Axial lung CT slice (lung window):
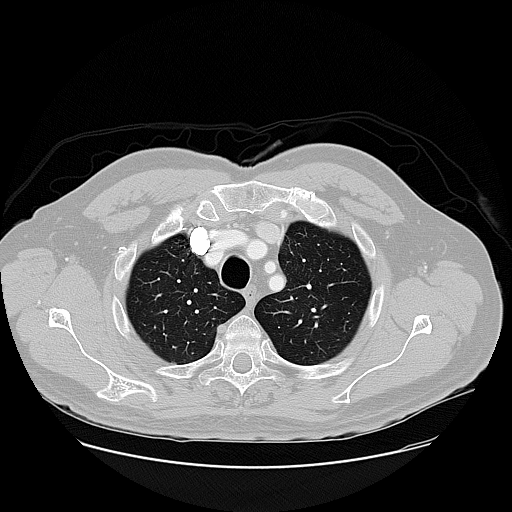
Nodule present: no